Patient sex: M
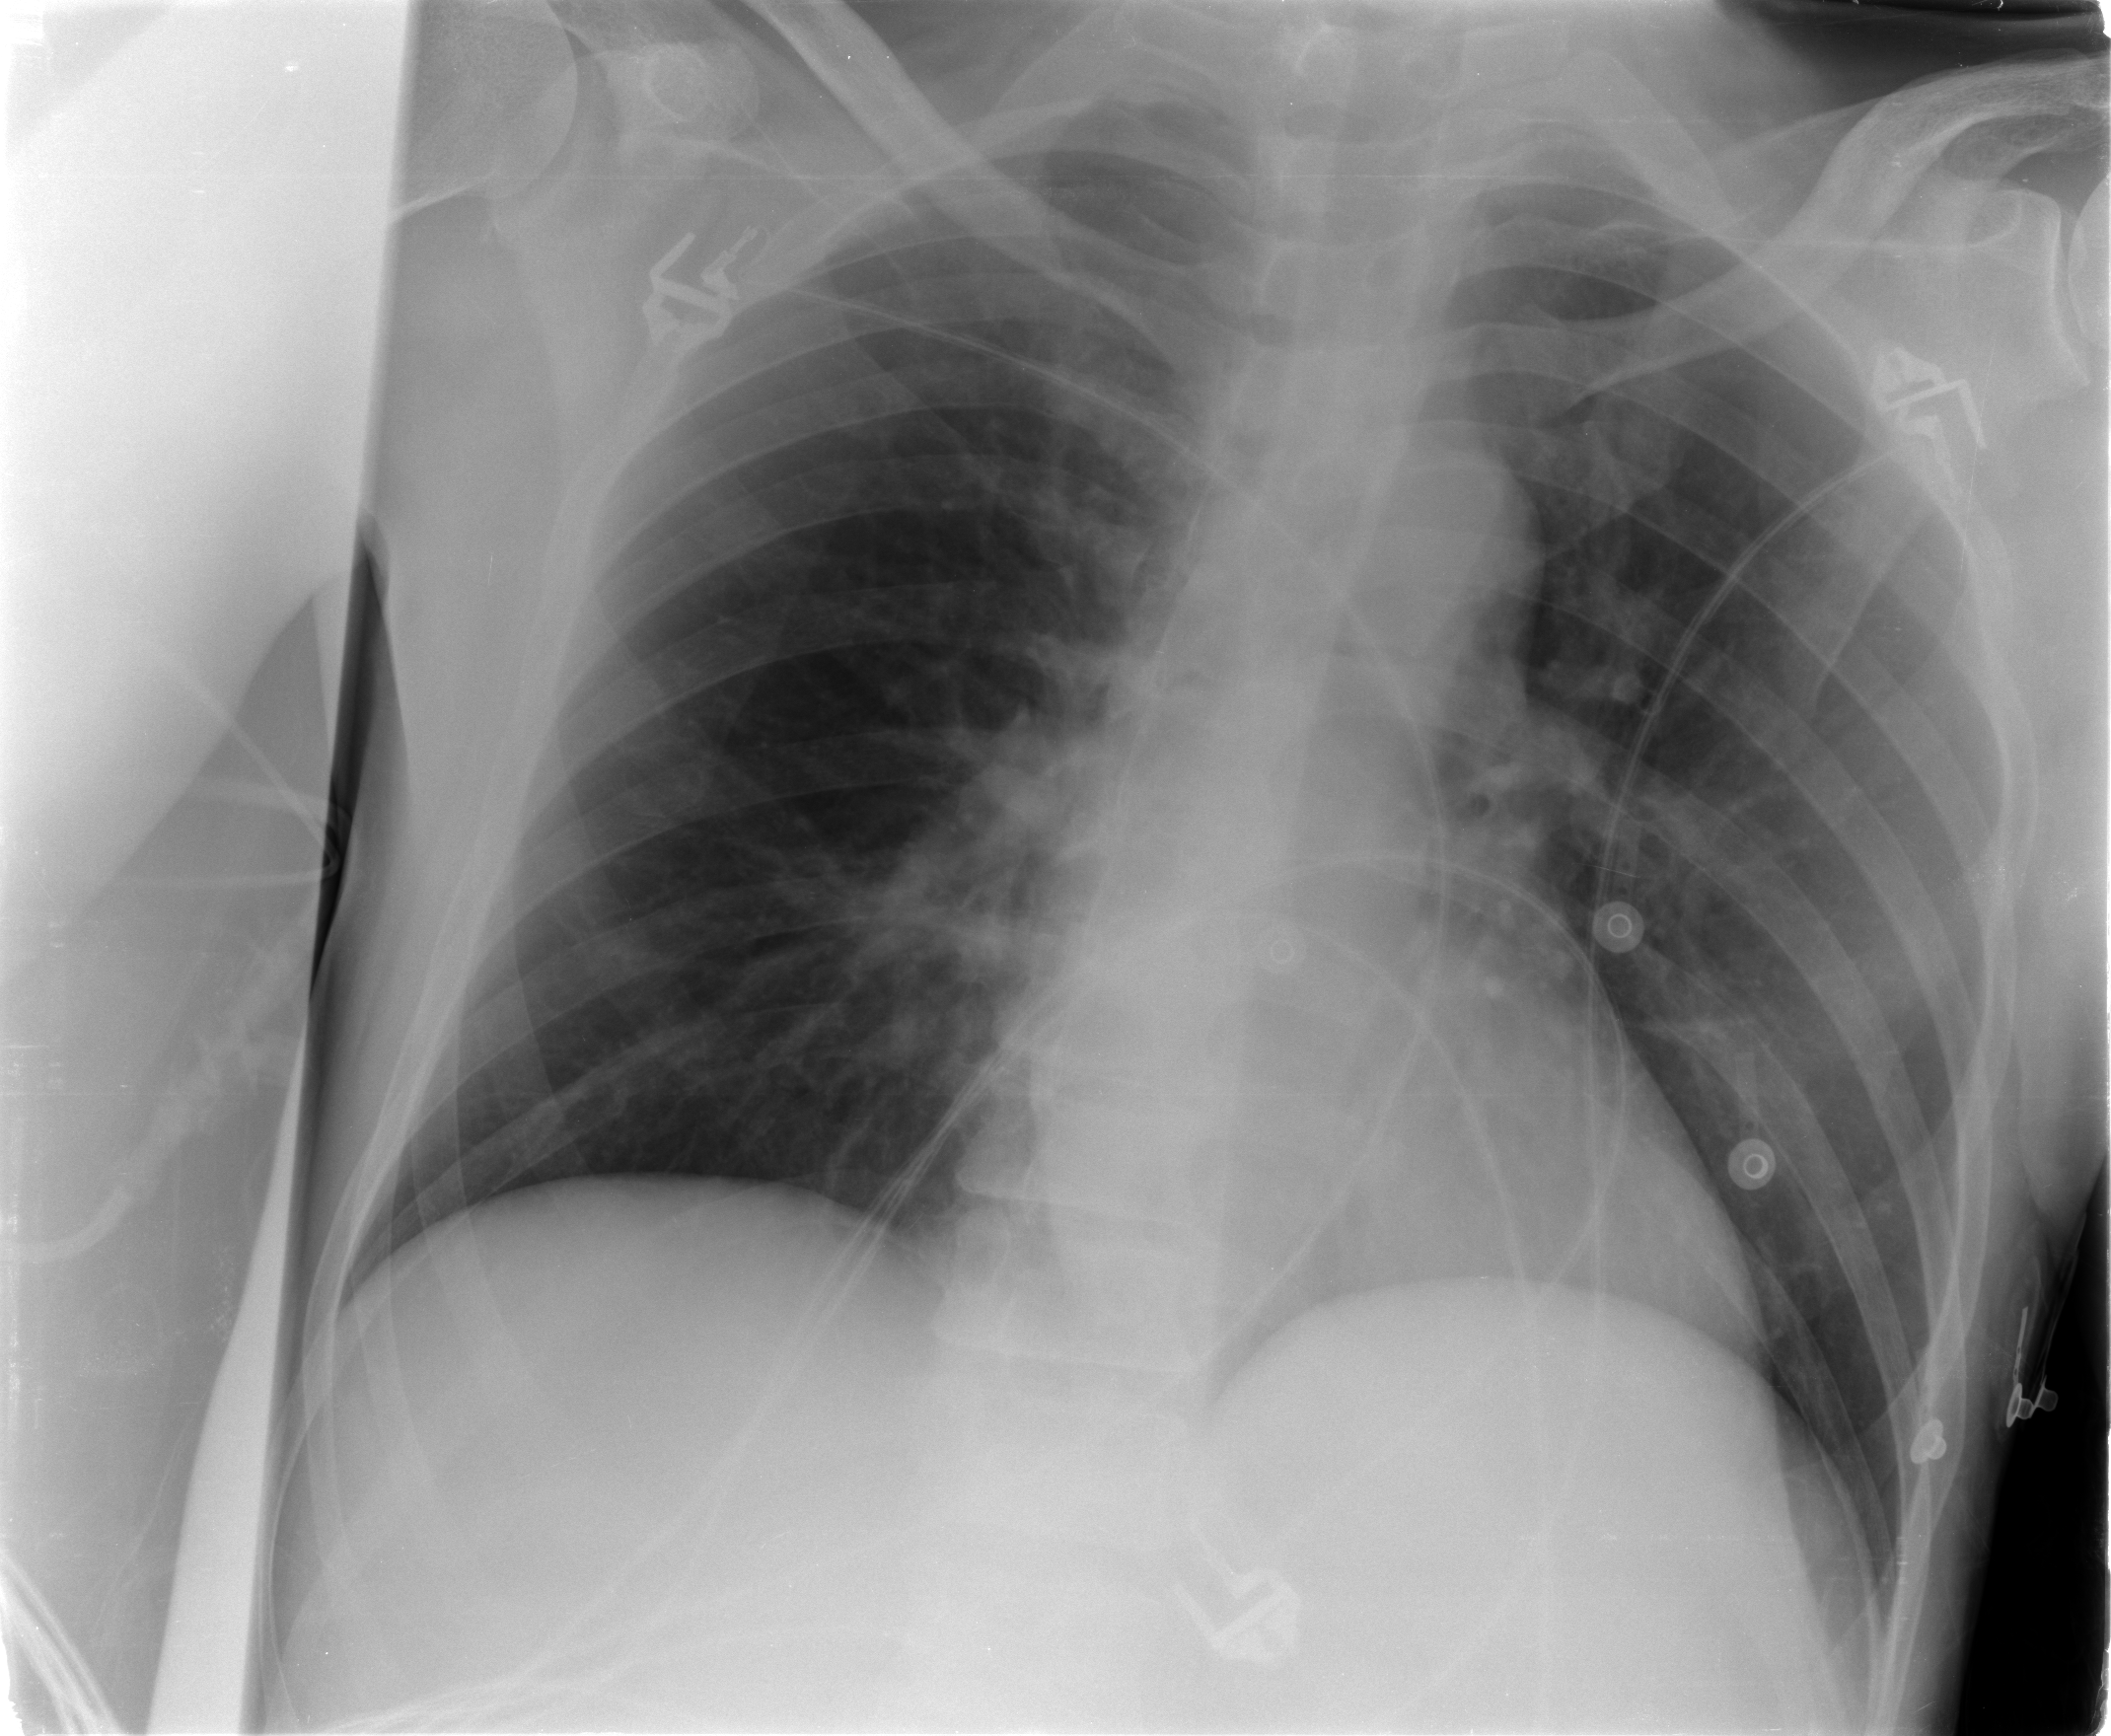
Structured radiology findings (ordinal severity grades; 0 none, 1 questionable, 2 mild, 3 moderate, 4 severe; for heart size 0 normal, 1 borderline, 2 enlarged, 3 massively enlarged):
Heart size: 0
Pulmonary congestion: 0
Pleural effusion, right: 0
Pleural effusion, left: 0
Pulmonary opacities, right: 0
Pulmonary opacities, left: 1
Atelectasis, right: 0
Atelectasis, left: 0